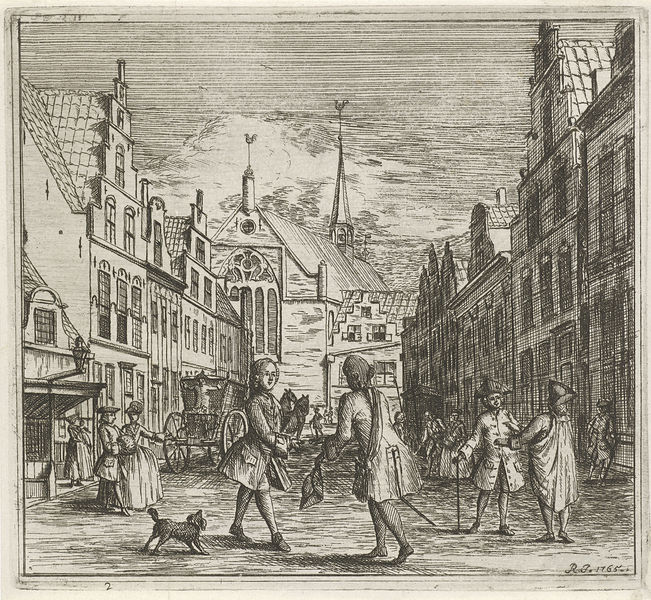
Titel: Straat met diverse figuren
Künstler: Rienk Jelgerhuis
Standort: Amsterdam
Institution: Rijksmuseum
Schlagwörter: himmel, wolken, menschen, stadt, fenster, straße, hund, barock, häuser, kirche, handel, kutsche, markt, platz, architecture, church, hat, men, people, white, window, women, black, conversation, conversations, dress, grey, hair, painting, talking, windows, woman, yellow, print, stadtansicht, druck, druckgraphik, druckgrafik, bürger, rathaus, cloud, clouds, horses, man, sky, building, girl, netherlands, street, tower, boy, road, hahn, drawing, kupferstich, coat, animals, coats, dog, hats, walking, glass, scene, town, person, city, human, cat, cart, wetterhahn, buildings, carriage, horse, wagon, cane, walkers, dutch, spire, steeple, port, bürgerhaus, market, wheel, coach, wig, wheels, busy, plaza, merchants, stained glass, bulding, waggon, taling, whells, canes, weathervane, jhgfcyj, street church